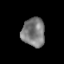
Tissue: lung
Cell type: Others
Senescence score: 0.206
Nuclear area (px): 654
Mean DAPI intensity: 123.876